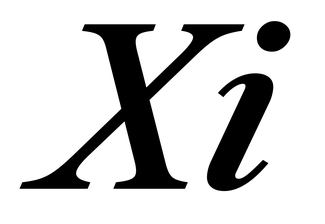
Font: LibreCaslonText-Italic_SemiBold_Italic